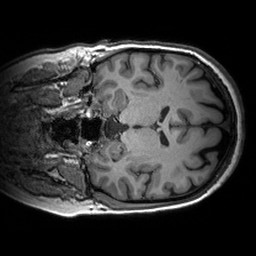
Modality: T1w
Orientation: coronal
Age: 29
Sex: female
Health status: healthy
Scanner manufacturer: siemens
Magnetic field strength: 3 T
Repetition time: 2.53 s
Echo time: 0.00288 s